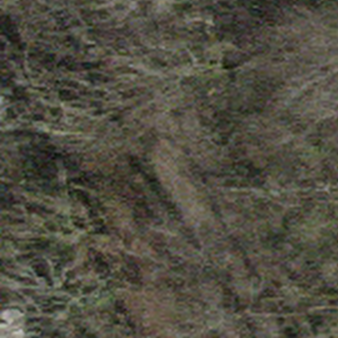
Label: other